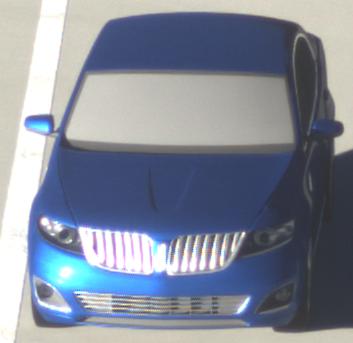
Make: Lincoln
Model: MKS
Detailed model: -
Model produced from: 2008
Model produced until: 2011
Doors: 4
Color: blue
Road condition: dry road
Daytime: sunrise or sunset
Contrast: high contrast